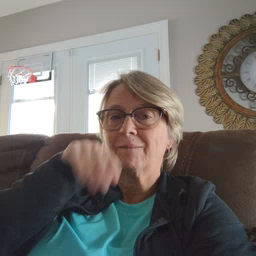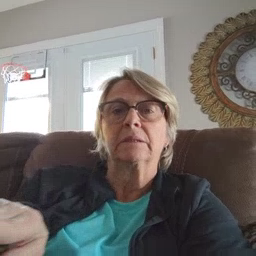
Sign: elephant